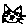
Label: cat